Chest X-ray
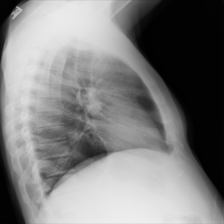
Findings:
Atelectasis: negative
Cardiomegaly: negative
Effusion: negative
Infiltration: negative
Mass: negative
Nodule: negative
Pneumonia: negative
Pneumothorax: negative
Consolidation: negative
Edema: negative
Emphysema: negative
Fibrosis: negative
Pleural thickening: negative
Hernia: negative